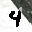
Label: 4